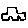
Label: car